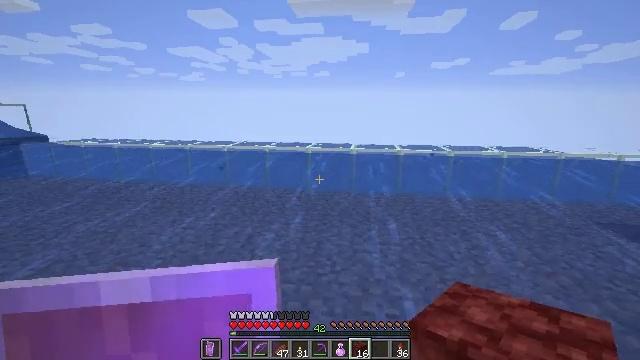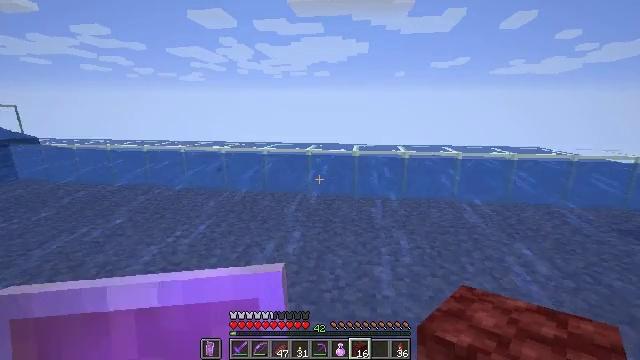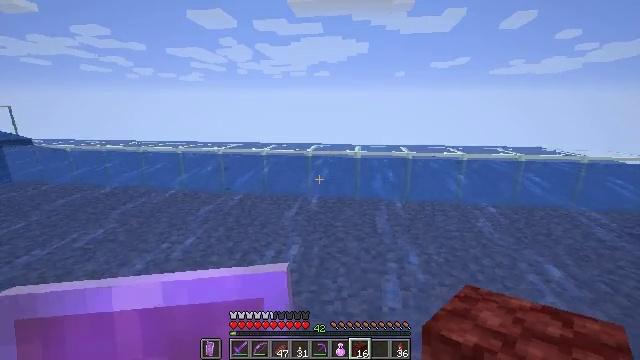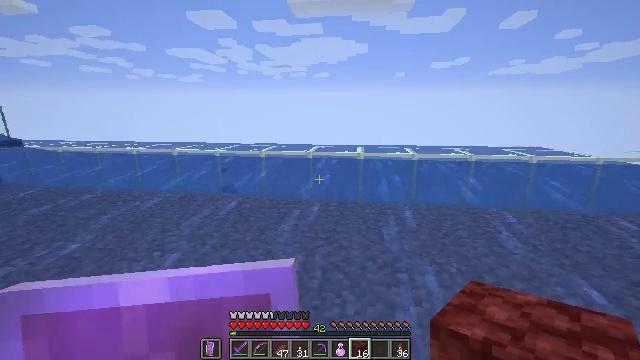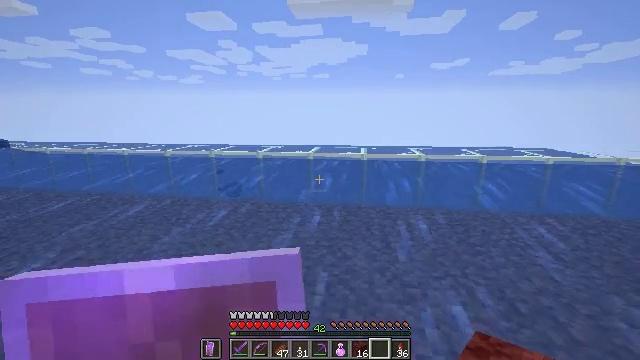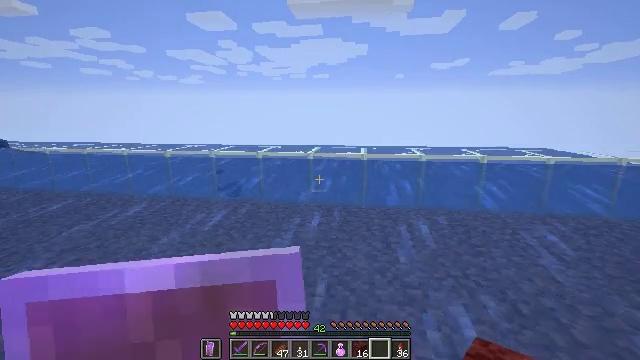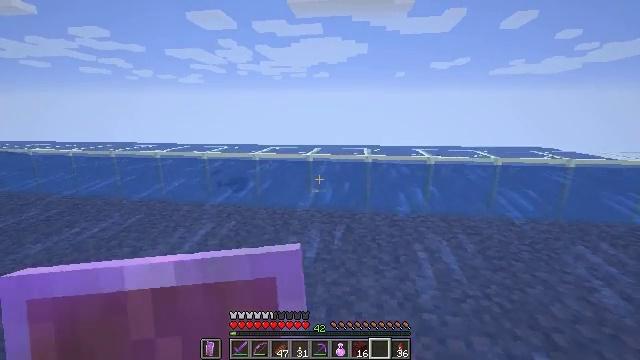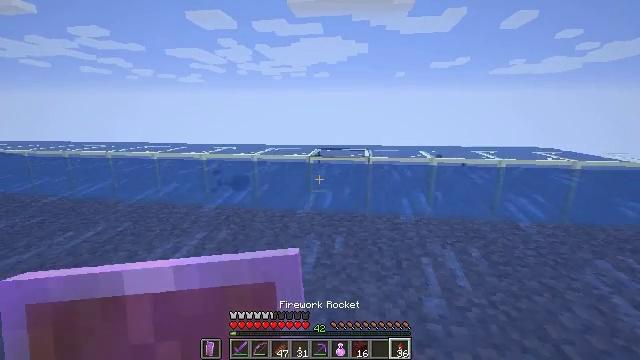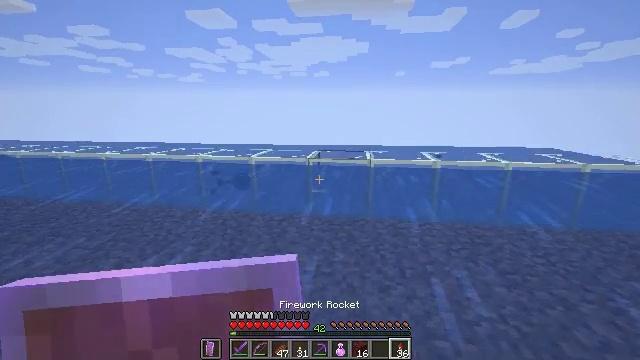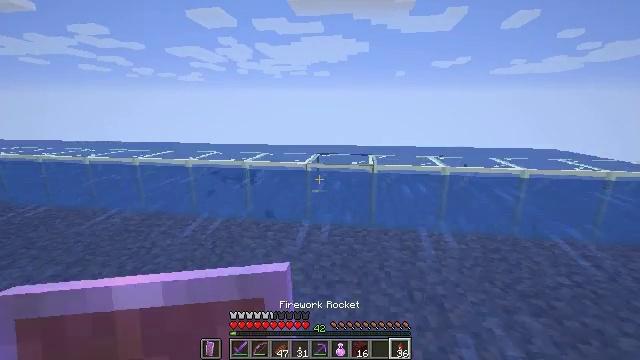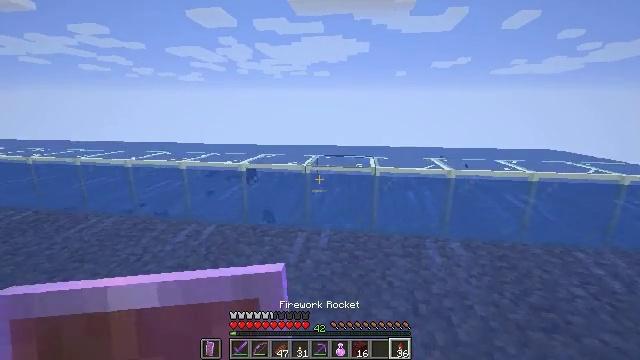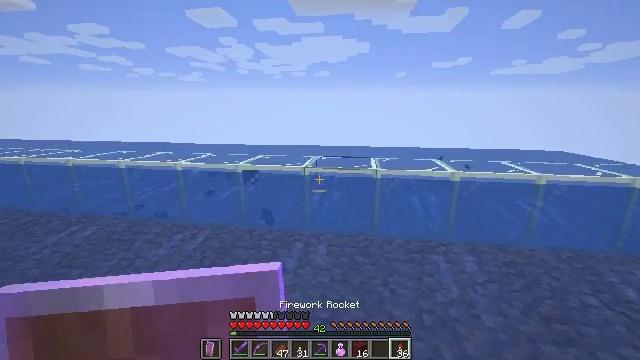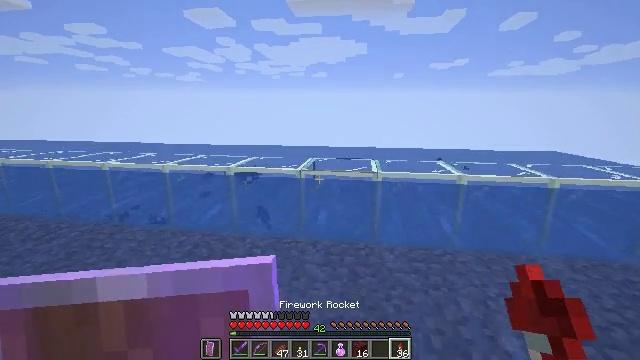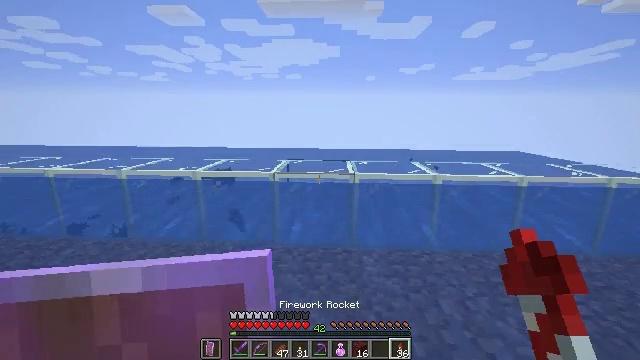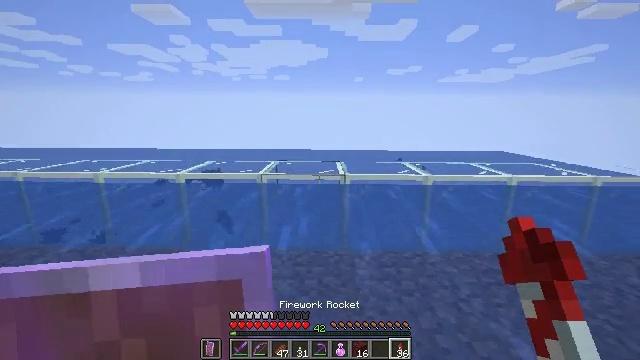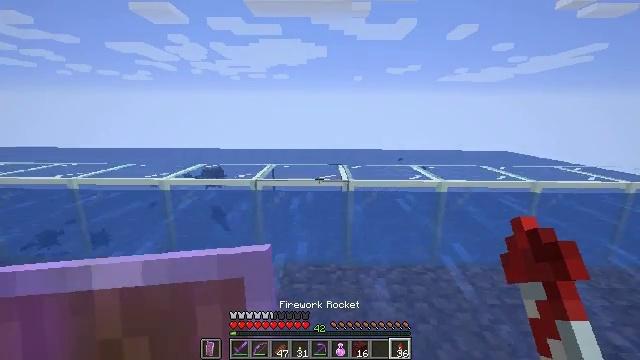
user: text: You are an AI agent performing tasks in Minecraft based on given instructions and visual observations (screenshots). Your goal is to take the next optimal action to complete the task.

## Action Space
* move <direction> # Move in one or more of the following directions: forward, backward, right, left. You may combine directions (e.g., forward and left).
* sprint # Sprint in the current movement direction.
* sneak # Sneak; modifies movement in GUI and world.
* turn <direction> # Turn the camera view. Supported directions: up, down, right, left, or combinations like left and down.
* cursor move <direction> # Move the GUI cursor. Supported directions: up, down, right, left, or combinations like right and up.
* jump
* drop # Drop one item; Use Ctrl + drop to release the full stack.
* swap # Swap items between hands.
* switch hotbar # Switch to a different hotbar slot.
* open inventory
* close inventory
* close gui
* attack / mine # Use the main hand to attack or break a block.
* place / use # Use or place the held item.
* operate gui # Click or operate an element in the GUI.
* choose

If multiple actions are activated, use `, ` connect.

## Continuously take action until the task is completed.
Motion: motion action
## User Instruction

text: mine block cyan shulker box
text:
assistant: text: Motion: move forward, sprint
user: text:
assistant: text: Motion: move forward, sprint
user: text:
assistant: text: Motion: move forward, sprint
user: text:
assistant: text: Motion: move forward, sprint
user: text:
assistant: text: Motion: move forward, sprint
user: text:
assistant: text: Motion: move forward, sprint
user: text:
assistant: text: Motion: move forward, sprint
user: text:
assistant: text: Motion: move forward, sprint
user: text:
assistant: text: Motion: move forward, sprint
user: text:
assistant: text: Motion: move forward, sprint
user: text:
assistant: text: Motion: move forward, sprint
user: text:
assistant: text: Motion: move forward, sprint
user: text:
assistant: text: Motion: move forward, sprint, turn right
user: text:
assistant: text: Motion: move forward, sprint, turn right
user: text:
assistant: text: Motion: move forward, sprint
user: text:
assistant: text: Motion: move forward, sprint
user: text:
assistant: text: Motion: move forward, sprint
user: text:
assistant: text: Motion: move forward, sprint
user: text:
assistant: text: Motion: move forward, sprint
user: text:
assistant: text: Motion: move forward, sprint
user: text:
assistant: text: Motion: move forward, sprint, jump
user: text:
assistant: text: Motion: move forward, sprint, jump
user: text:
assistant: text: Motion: move forward, sprint, jump
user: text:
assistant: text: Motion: move forward, sprint, jump
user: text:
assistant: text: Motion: move forward, sprint, jump
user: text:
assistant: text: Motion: move forward, sprint, jump
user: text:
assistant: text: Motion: move forward, sprint, jump
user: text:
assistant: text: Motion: move forward, sprint
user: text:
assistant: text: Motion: move forward, sprint
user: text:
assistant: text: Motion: move forward, sprint